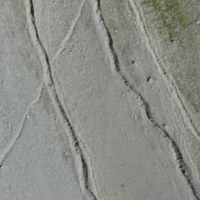
EUNIS habitat code: 48
Species observed at this site:
Aglais urticae